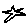
Label: star